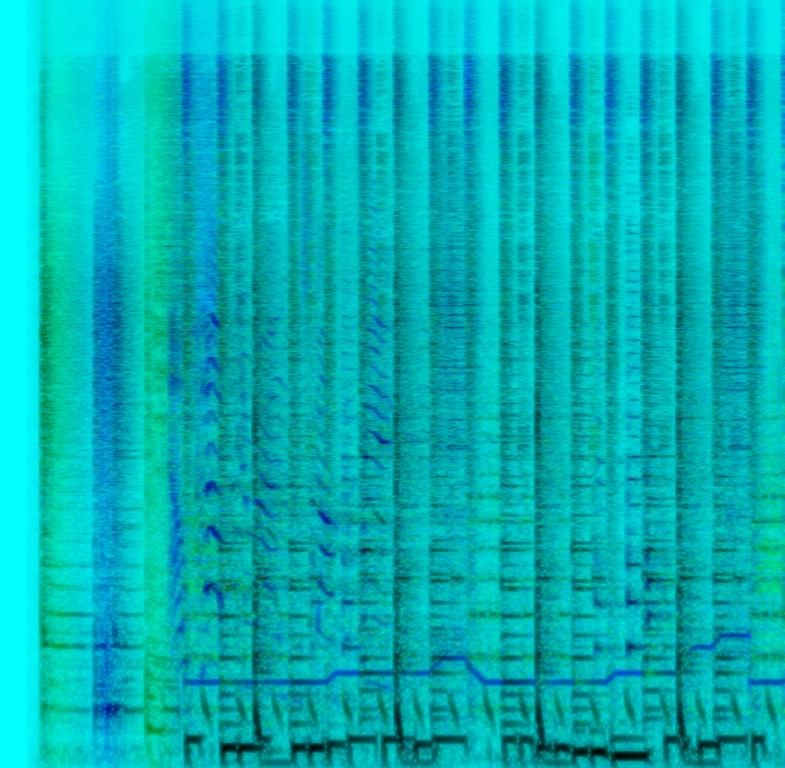
Dub reggae music featuring a drum fill, female vocal sample with effects, a smooth sine wave synth melody in the background, percussion and guitar. The mood is smooth and easy.